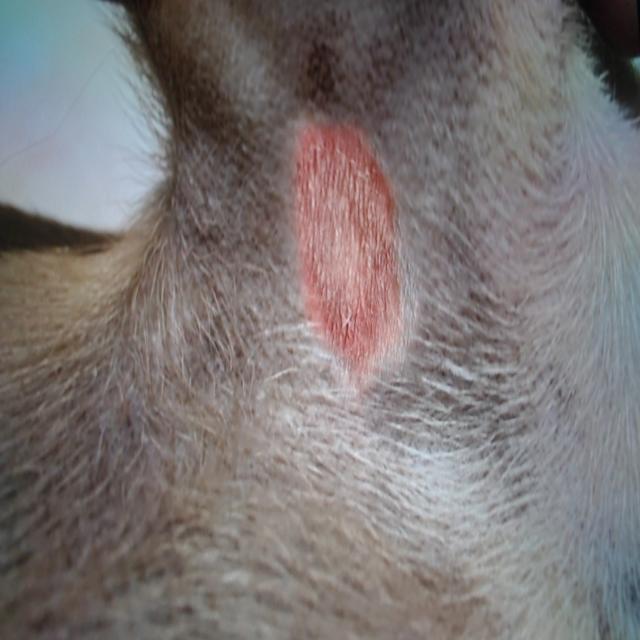
Canine ringworm (Dermatophytosis) — fungal infection caused by Microsporum or Trichophyton. Presents with circular alopecia, scaling, crusting, and broken hairs.